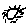
Label: sun